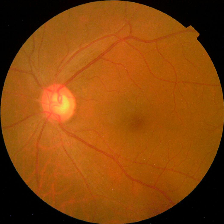
Diabetic retinopathy grade: No DR